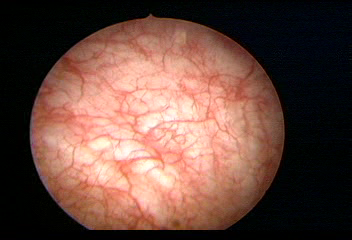
Modality: WLC
Class: Normal mucosa
Bladder cancer association: No